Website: home-depot
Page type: delivery-shipping
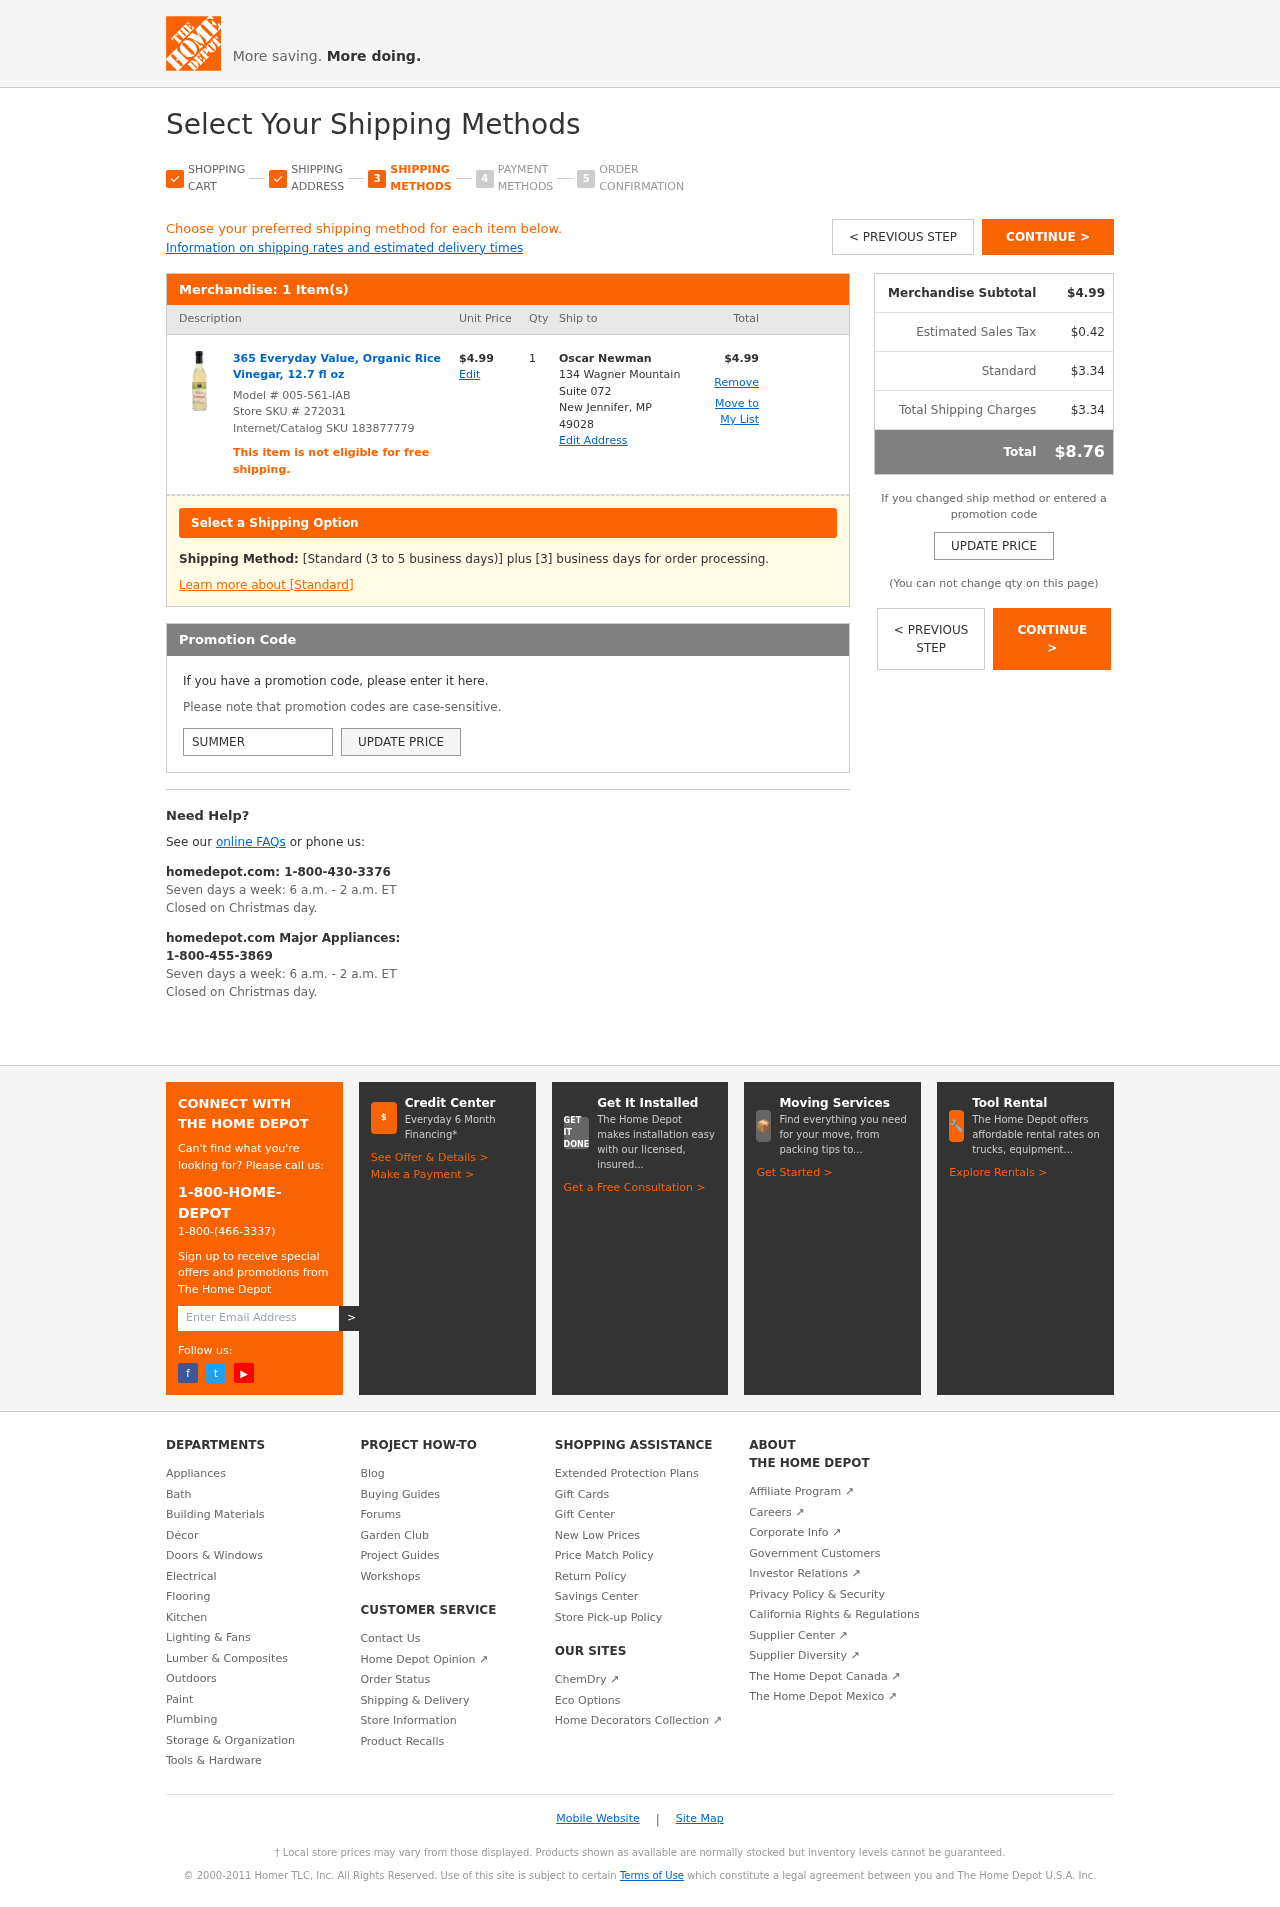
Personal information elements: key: PII_CITY_STATE_ZIP
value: New Jennifer, MP 49028
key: PII_FULLNAME
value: Oscar Newman
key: PII_PROMO_CODE
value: SUMMER20
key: PII_STREET
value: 134 Wagner Mountain Suite 072
Product elements: key: PRODUCT1_NAME
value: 365 Everyday Value, Organic Rice Vinegar, 12.7 fl oz
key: PRODUCT1_PRICE
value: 4.99
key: PRODUCT1_QUANTITY
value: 1
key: PRODUCT_MODEL_NUMBER
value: Model # 005-561-IAB
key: PRODUCT1_LINE_TOTAL
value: $4.99
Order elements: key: ORDER_NUM_ITEMS
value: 1 Item(s)
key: ORDER_SUBTOTAL
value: $4.99
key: ORDER_TAX
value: $0.42
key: ORDER_SHIPPING_COST
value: $3.34
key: ORDER_SHIPPING_TOTAL
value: $3.34
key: ORDER_TOTAL
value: $8.76
Other elements: key: STORE_SKU
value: Store SKU # 272031
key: INTERNET_SKU
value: Internet/Catalog SKU 183877779